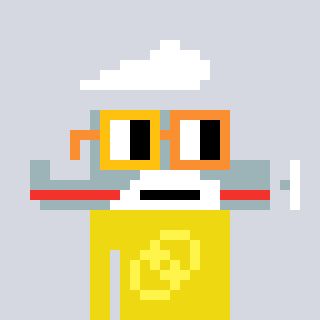
a pixel art character with square yellow and orange glasses, a plane-shaped head and a yellow-colored body on a cool background